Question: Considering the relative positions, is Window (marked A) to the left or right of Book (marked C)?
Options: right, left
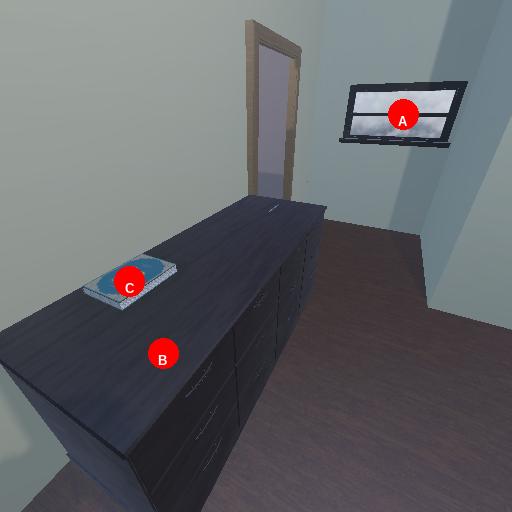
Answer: right